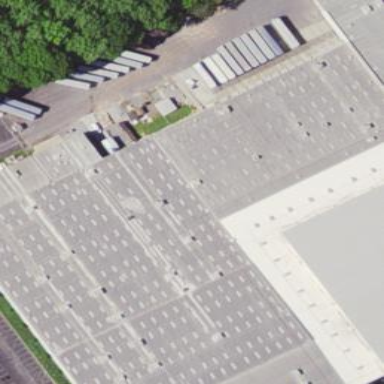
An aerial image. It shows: Warehouse section of building.